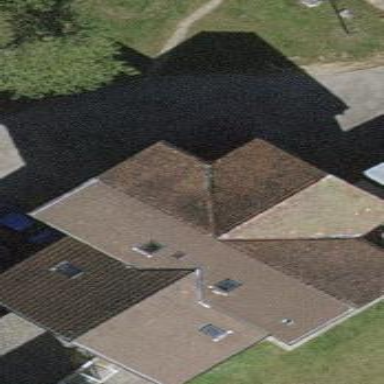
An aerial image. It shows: Building with gabled roof.